Current action and preconditions to check: trajectory_clear

Your task: For each precondition in the list above, predict whether it will hold at this action.

Consider the current scene as observed from the mobile robot's camera, and analyze the predicted future states of all dynamic agents (e.g., people, animals, vehicles, or any moving entities) within the NEXT SECOND.

IMPORTANT: Only answer "very likely" if you are absolutely certain—based on strong, clear evidence—that a dynamic agent will violate the precondition in the predicted future state. Do NOT answer "very likely" for unlikely, ambiguous, or low-probability risks.

Ask yourself for each precondition: Is there a high probability, with clear and convincing evidence, that the predicted future states of any dynamic agent will interfere with the predicted future state of the currently executing action within the NEXT SECOND, causing that precondition to fail?

Assess the risk level based on these predictions. Use "likely" or "very likely" if motions create a clear risk of interference.

Use "neutral" or "improbable" if agents are nearby but their predicted paths are clearly diverging or non-conflicting.

Failure Risk Categories: "very improbable", "improbable", "neutral", "likely", "very likely"

Answer Format: Output ONLY the probability_of_failure value from these categories: "very improbable", "improbable", "neutral", "likely", "very likely"

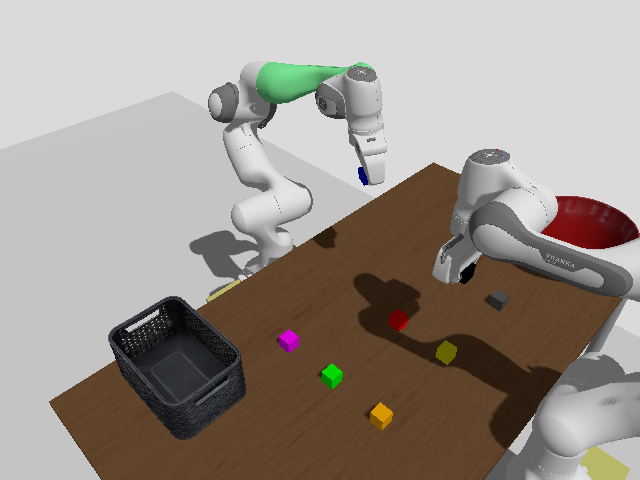

Answer: very improbable